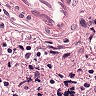
Metastatic tissue present: no